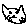
Label: cat